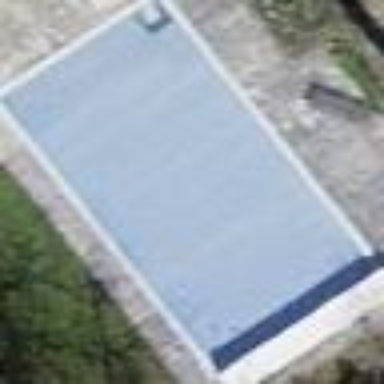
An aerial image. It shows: Swimming pool located in leisure land.